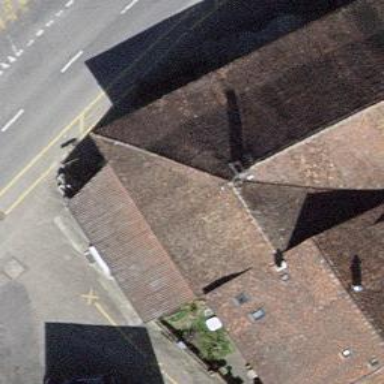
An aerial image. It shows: Restaurant.